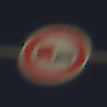
Verkehrszeichen: UeberholverbotKraftfahrzeuge
Umgebung: Outdoor, Nature
Tageszeit: MorningAfternoon
Wetter: Clear
Licht: Natural
Jahreszeit: NotSpecified
Kontrast: HighContrast